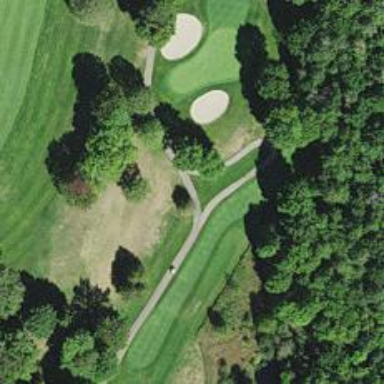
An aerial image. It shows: Service road used as golf cart path.